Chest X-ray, PA view. Patient: 29 years old, sex F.
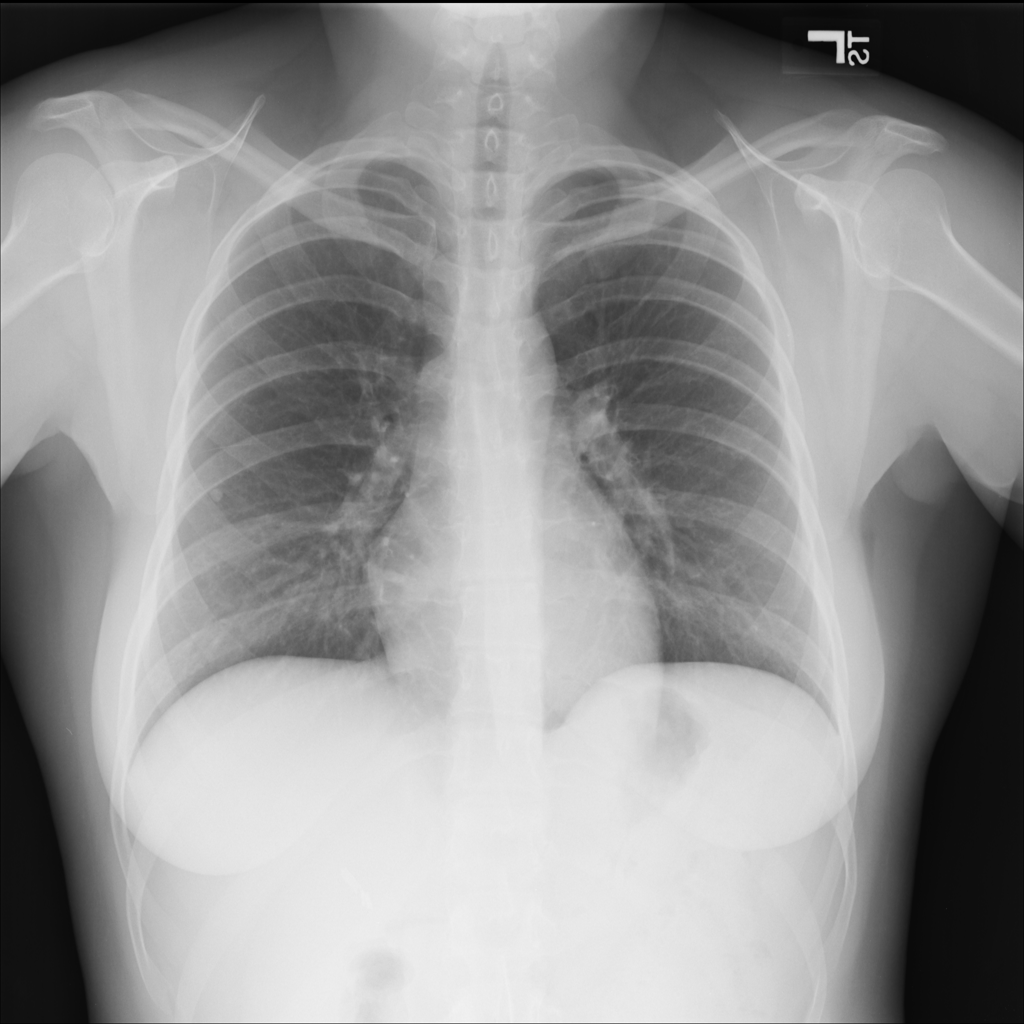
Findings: No Finding